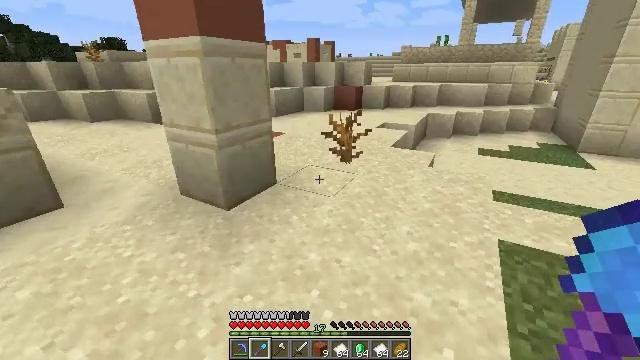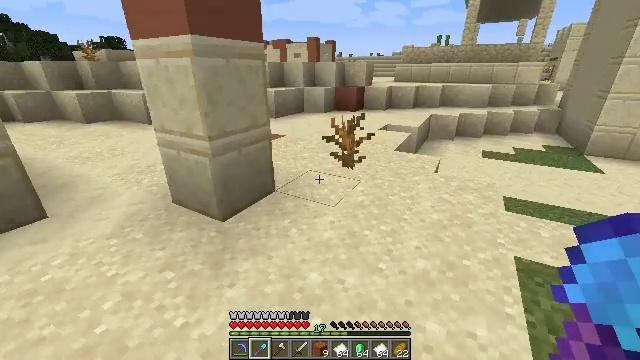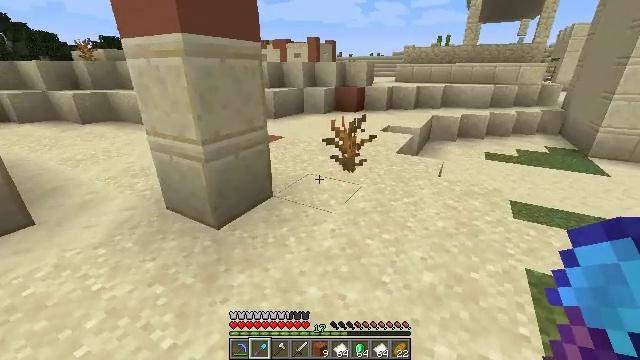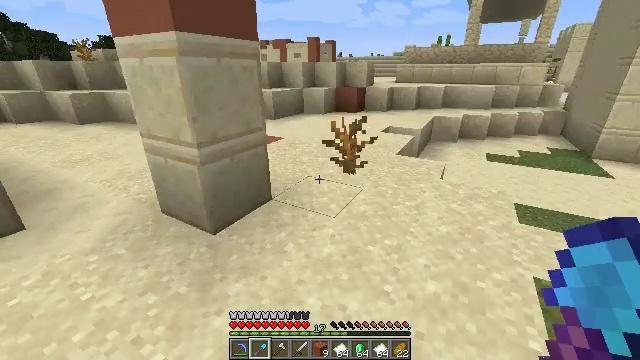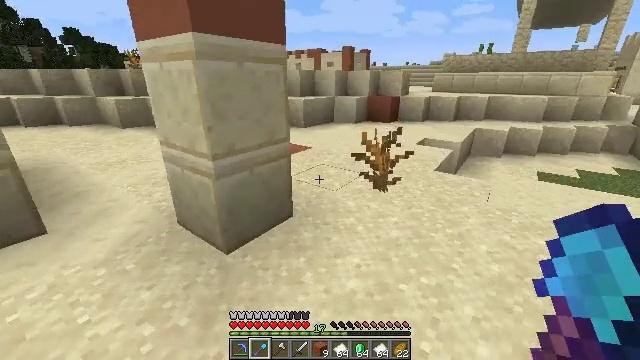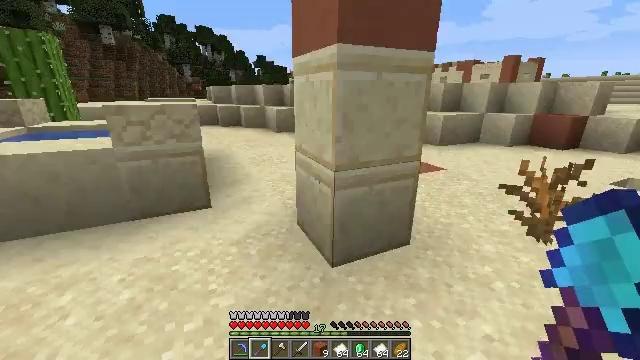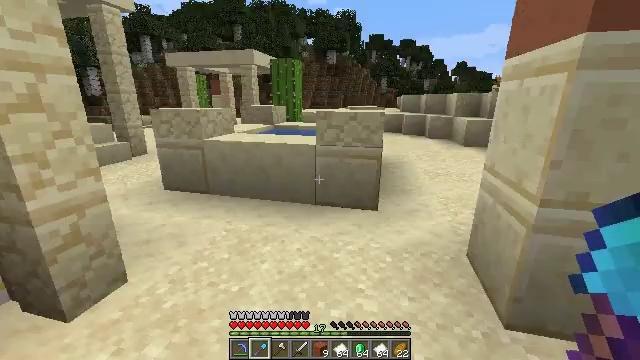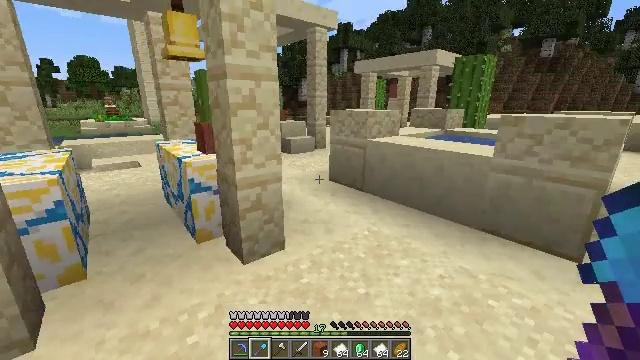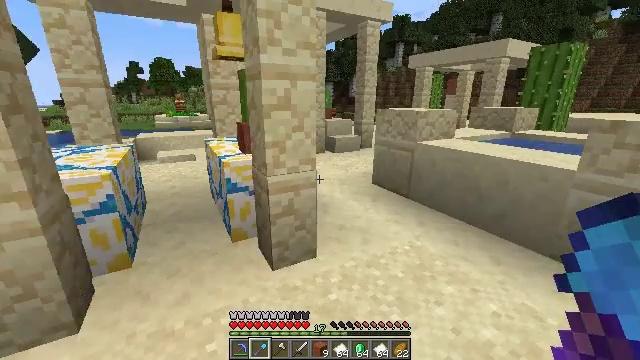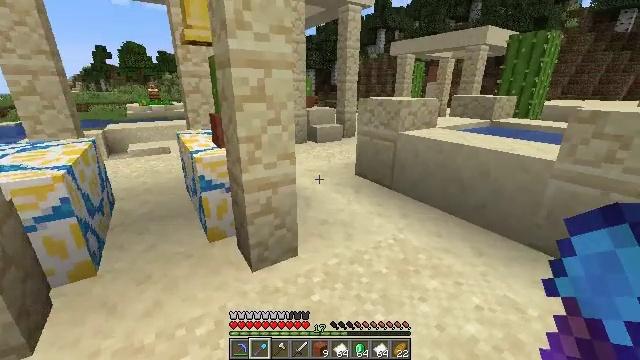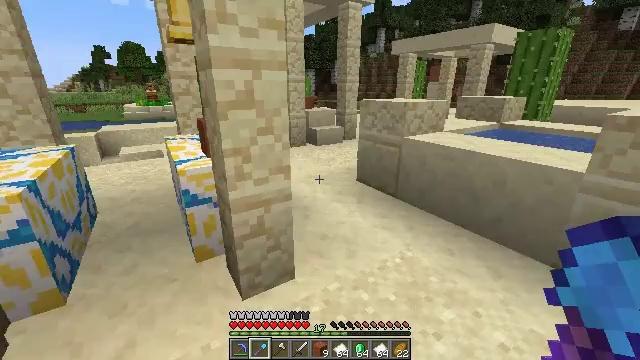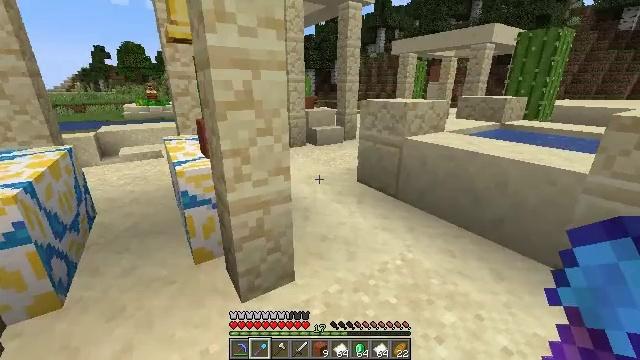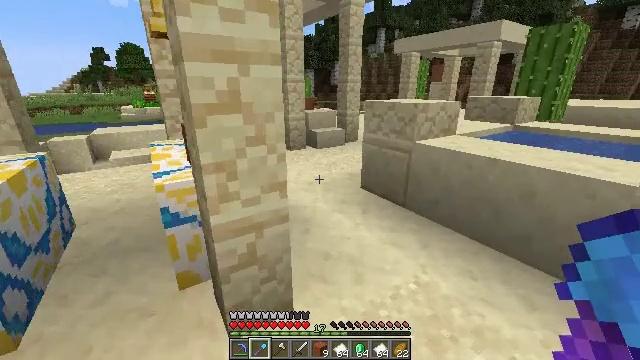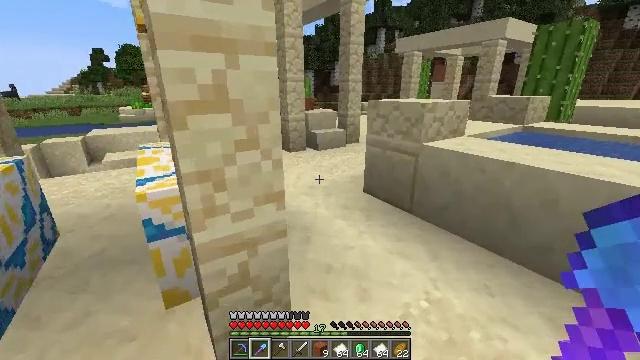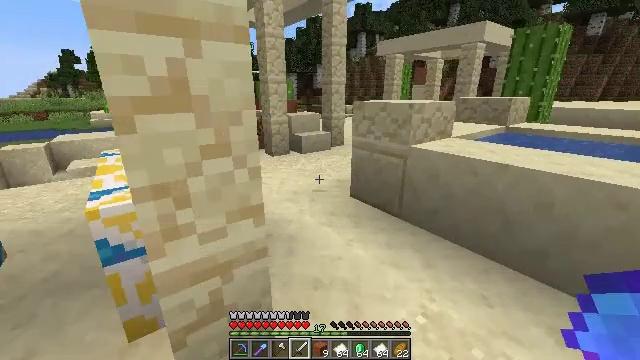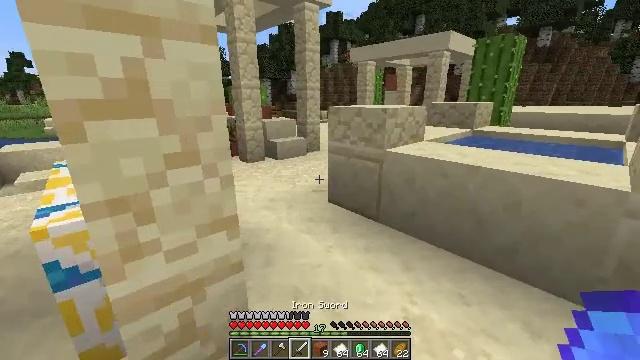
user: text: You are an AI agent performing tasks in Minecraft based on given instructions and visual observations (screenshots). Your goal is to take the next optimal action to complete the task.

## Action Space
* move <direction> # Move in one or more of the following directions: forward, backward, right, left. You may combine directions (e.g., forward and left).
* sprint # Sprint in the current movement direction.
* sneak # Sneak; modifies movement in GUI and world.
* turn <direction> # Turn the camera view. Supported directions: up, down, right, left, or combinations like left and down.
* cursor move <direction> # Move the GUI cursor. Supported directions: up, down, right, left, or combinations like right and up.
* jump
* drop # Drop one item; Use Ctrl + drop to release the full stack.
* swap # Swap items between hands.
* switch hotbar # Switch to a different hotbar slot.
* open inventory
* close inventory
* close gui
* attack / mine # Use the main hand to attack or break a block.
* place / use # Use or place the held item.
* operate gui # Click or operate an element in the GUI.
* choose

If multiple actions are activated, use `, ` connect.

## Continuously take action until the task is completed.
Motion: motion action
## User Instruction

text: Harvest wheat from the field.
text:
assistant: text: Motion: move forward
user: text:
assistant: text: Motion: move forward
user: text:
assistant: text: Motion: move forward
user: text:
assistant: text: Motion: move forward, turn left and up
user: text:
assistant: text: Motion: move forward, turn left and up
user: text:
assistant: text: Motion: move forward, turn left and up
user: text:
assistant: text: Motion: move forward, turn left
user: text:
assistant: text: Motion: move forward, turn left
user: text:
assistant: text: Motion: move forward, turn right and down
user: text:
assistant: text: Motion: move forward
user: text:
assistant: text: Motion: move forward
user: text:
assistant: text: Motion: move forward
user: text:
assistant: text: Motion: move forward
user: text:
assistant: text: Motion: move forward, turn right, switch to hotbar 4
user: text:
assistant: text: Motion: move forward, turn right and up, switch to hotbar 4
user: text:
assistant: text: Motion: move forward, turn right
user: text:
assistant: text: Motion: move forward, turn right
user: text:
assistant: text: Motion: move forward
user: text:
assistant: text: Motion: move forward
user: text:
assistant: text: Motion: move forward and move right
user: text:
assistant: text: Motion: move forward and move right
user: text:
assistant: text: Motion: move forward and move right
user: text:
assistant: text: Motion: move forward and move right, turn left
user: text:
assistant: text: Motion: move forward, turn left
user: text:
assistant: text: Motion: move forward and move left, turn left
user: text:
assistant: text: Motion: move forward and move left, turn left
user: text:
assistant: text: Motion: move forward and move left, turn left
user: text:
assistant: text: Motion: move forward and move left, turn left
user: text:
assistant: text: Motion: move forward and move left, turn left
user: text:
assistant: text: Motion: move forward and move left